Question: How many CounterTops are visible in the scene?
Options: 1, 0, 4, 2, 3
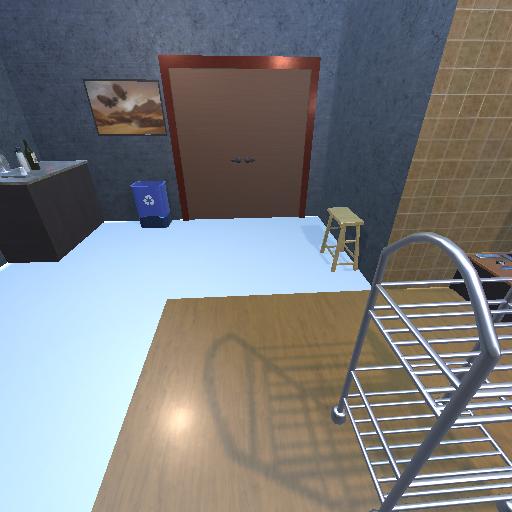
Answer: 1